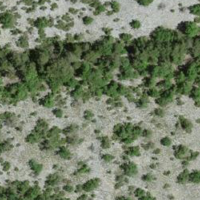
EUNIS habitat code: 45
Species observed at this site:
Cephalanthera longifolia